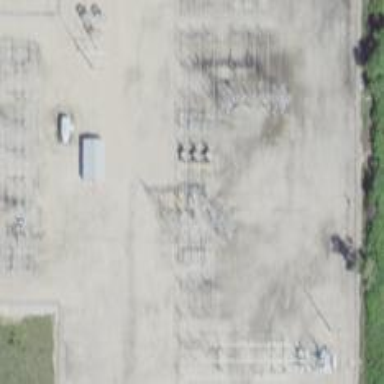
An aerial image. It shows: Switch for power supply.